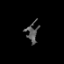
Tissue: prostate
Cell type: T cells
Senescence score: 0.3184
Nuclear area (px): 205
Mean DAPI intensity: 86.161